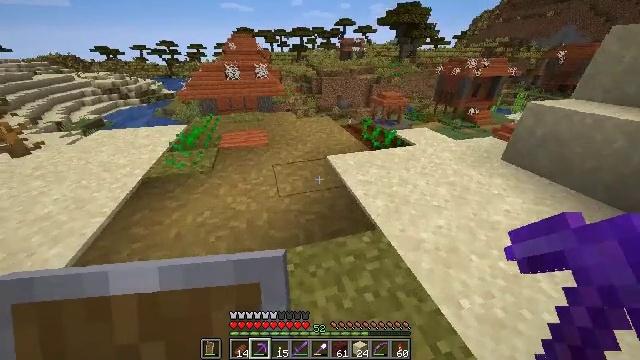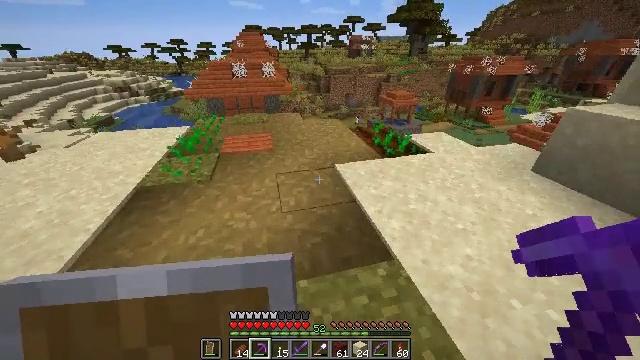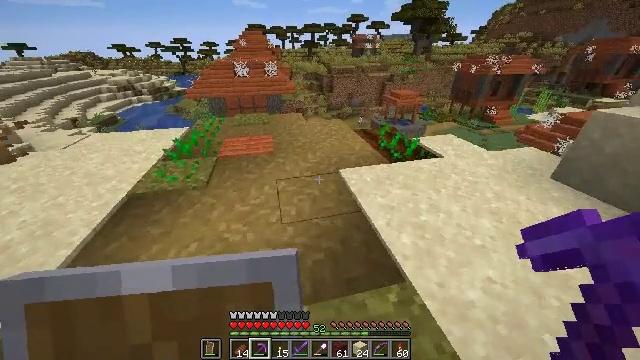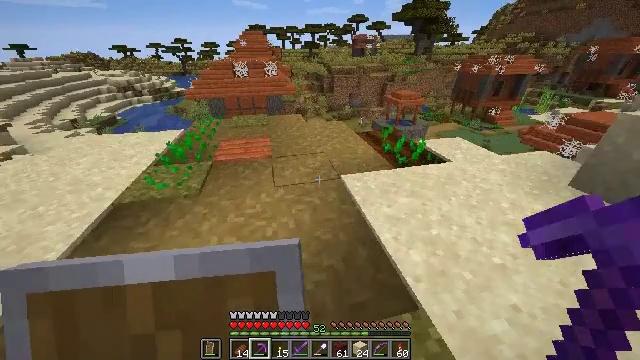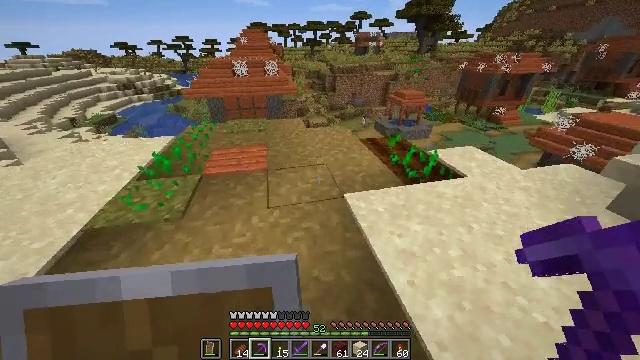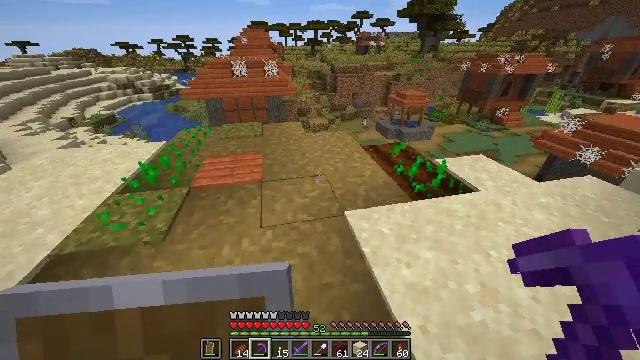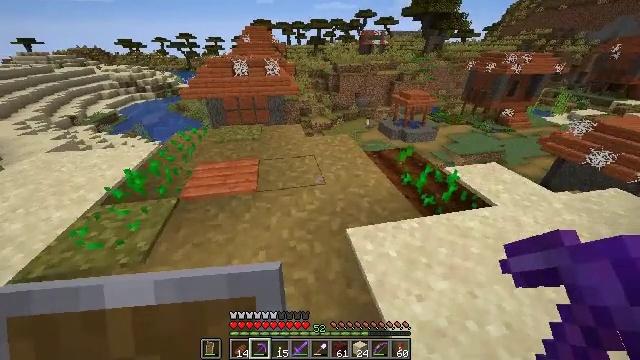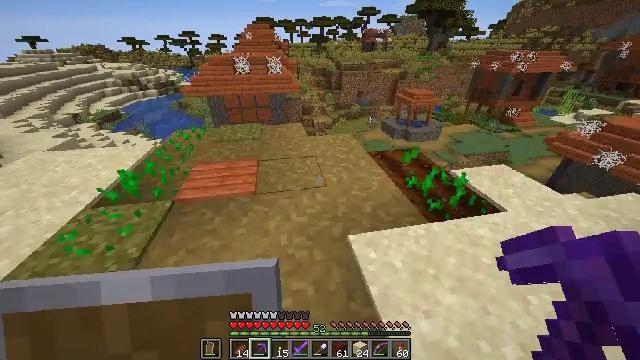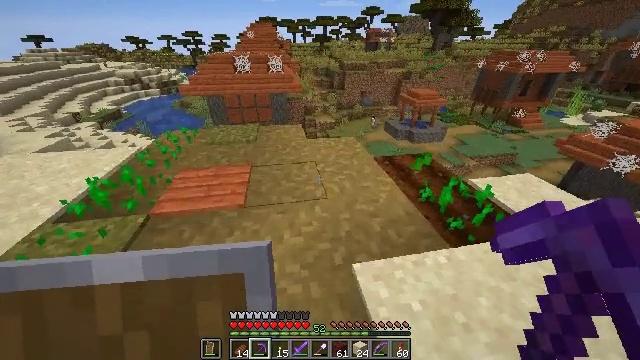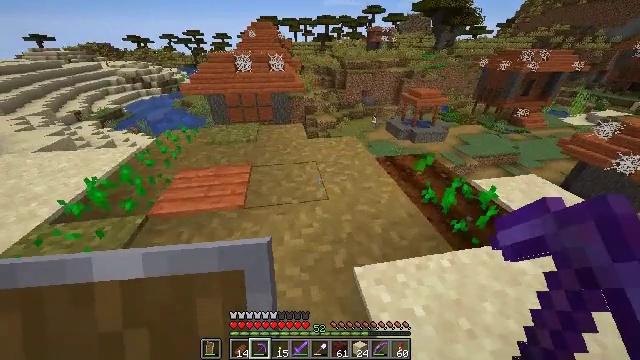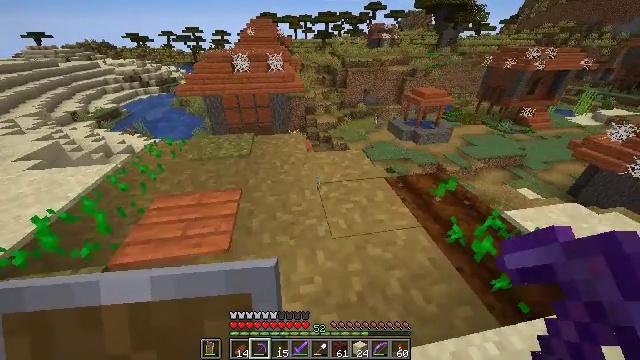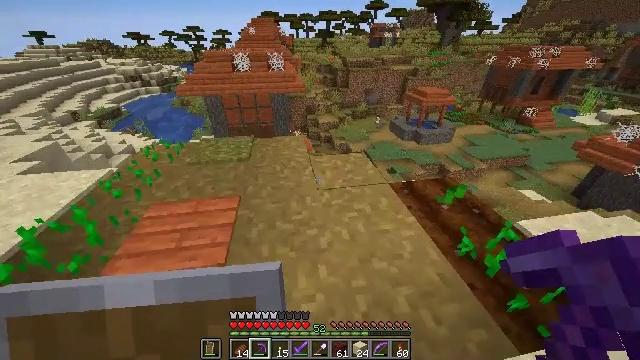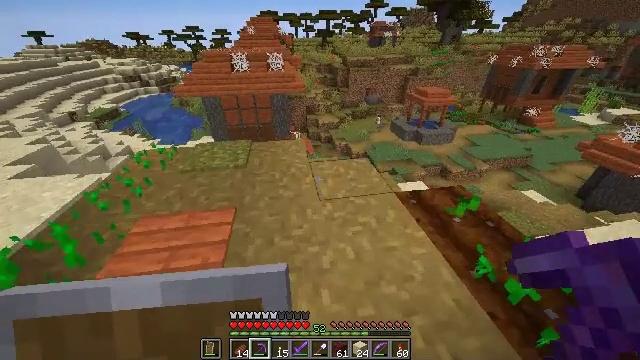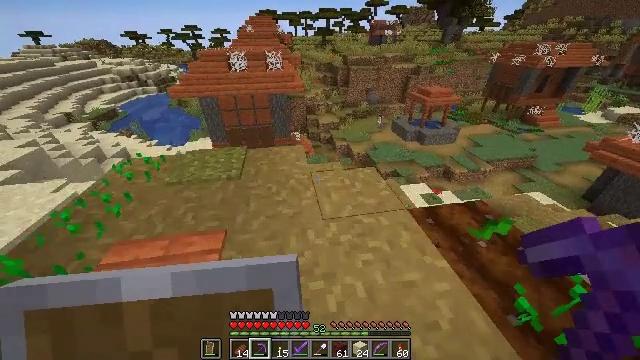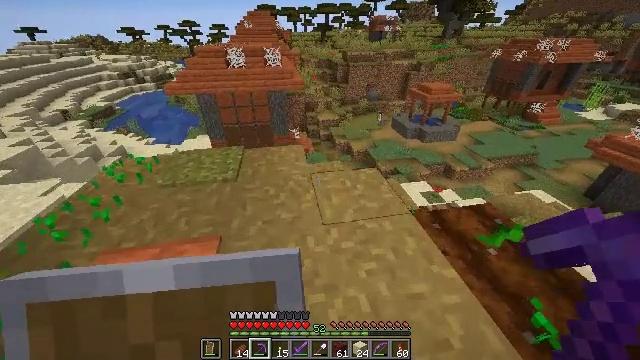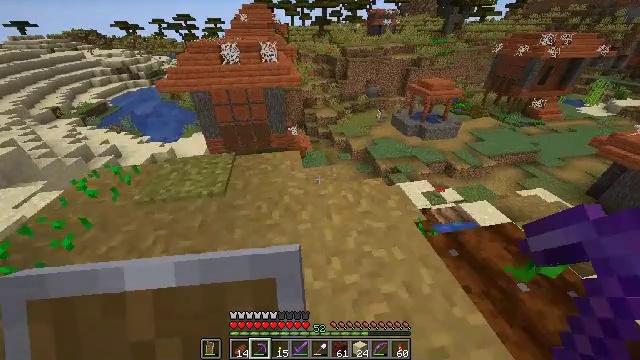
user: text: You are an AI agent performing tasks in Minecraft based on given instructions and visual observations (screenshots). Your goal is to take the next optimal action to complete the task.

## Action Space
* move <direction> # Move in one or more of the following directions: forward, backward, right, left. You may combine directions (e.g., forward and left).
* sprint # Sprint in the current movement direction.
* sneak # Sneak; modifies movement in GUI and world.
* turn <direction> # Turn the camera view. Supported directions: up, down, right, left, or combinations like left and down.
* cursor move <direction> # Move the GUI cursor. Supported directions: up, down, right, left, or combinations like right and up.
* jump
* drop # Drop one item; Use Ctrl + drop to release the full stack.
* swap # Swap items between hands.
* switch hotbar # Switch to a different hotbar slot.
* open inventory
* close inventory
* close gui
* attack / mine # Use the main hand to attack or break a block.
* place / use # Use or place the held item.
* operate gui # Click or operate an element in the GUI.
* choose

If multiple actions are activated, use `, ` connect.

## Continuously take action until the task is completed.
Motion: motion action
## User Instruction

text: Mine the bell from its post.
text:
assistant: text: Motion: move forward, turn left
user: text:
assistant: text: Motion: move forward
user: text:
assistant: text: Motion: move forward
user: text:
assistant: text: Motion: move forward
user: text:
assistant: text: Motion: move forward
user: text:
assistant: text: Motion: move forward
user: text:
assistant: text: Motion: move forward
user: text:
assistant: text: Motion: move forward
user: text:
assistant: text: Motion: move forward
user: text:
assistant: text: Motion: move forward
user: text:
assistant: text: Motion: move forward
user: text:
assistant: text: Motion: move forward
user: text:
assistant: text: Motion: move forward
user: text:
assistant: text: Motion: move forward
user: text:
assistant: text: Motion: move forward
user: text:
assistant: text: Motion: move forward
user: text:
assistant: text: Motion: move forward
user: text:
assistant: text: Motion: move forward
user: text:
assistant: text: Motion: move forward, turn right and down
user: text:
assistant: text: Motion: move forward, turn right and down
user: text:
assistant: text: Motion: turn right and down
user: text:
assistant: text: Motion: turn right
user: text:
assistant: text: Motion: turn right
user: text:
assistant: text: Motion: turn right
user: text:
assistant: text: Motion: turn right
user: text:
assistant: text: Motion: turn right
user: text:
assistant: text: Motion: turn right
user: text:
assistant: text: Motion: turn right
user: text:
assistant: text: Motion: turn right
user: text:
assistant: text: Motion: turn right